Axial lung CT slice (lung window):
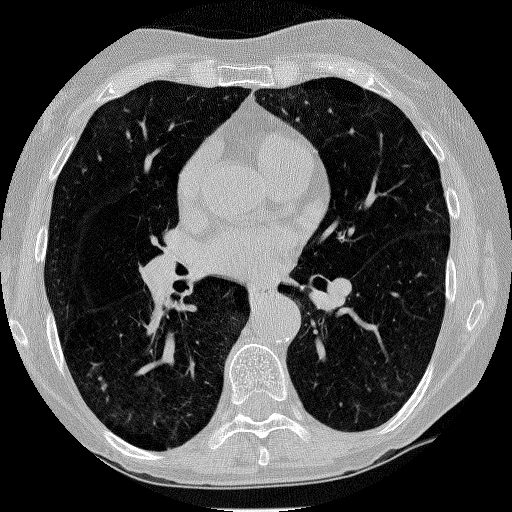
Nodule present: no